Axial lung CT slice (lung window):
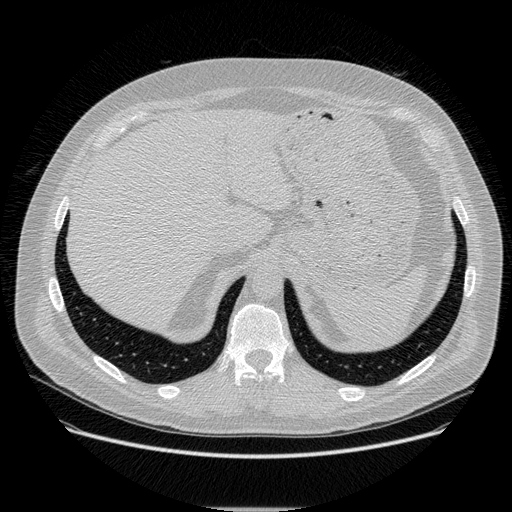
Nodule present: no